Question: I am having some trouble with my sticky footer. First of all, my content does not reach the entire bottom of the screen (even underneath the footer .. check on larger monitor). Also, when the window is smaller than the content, the header moves and does not expand 100% in width when you move the horizontal scrollbar. What am i doing wrong?
Here is my testing site: <URL>
If you use firebug or Google Chrome's built in Inspect Element, you can see where all the elements are.
Here is some of the css:
'''
.content
{
width: 1100px;
margin: 0 auto;
border-left:1px solid #000;
border-right: 1px solid #000;
background:#222;
min-height: 100%;
height: 100%;
padding-bottom:50px; /* Padding for footer (width) */
}
.contentInner
{
padding:0px 10px 0px 10px;
min-height: 100%;
height: 100%;
}
.footer
{
position: absolute;
bottom: 0;
width: 100%;
height: 50px;
background: #000; /* So you can see it */
}
'''
Here is what it looks like when the content is bigger than the window:
I would also like the Content to extent all the way down the page with the content!
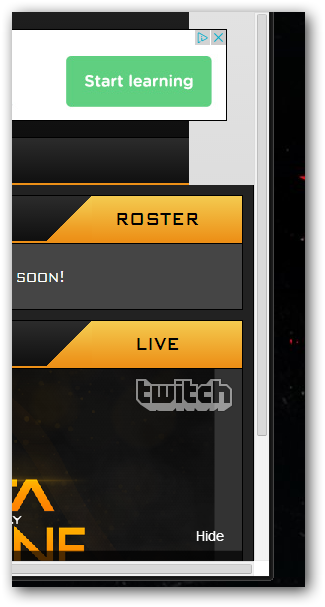
Answer: Edit / add your css like this to get rid of smaller screen issues..
'''
.mainContainer {
min-width: 1100px;
}
'''
To get that content background to continue all way down, i suggest using centered background image in '.mainContainer' and remove content background OR just set '.content' 'min-height' to some large value like 900px OR use javascript to set content height if smaller than screen height.